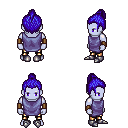
a pixel art fantasy rpg character, male body template, dark elf, purple skin, chain tabard jacket, gold greaves, blue short topknot hairstyle, leather bracers, metal boots, four views (front, back, left, right), 2x2 character sprite sheet, small pixel art, hard edges, no anti-aliasing